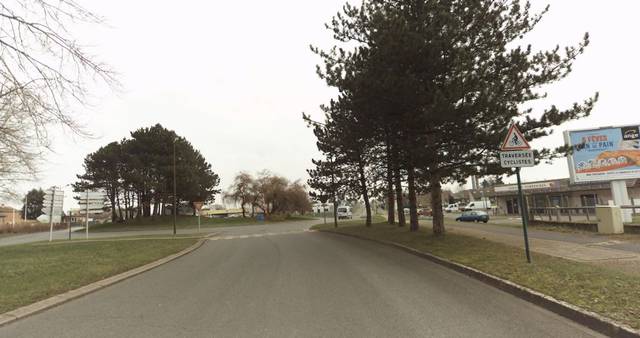
Region: France
Coordinates: 48.073, 1.351